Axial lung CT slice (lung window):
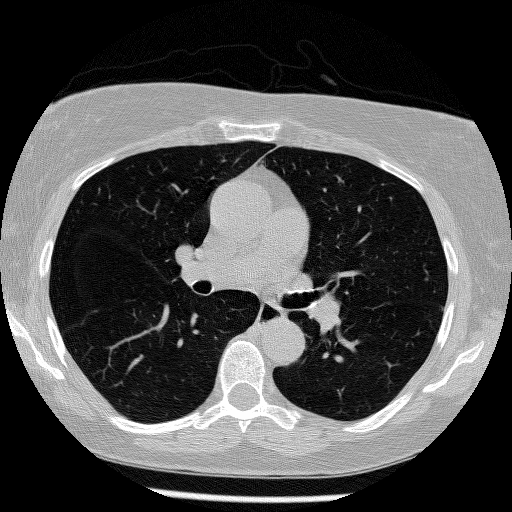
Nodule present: no